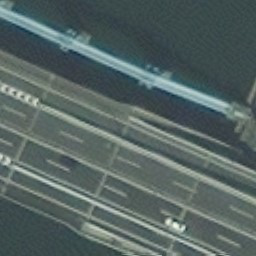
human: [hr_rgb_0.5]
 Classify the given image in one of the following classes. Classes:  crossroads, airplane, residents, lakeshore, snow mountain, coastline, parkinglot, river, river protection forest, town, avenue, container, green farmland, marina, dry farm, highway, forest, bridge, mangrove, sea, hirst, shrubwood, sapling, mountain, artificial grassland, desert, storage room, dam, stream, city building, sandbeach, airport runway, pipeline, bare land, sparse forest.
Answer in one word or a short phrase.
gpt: bridge